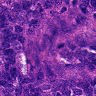
Metastatic tissue present: yes